Question: I need to create form which holds data 'Country.country_name' for current 'Supplier.supplier_id' of current 'Product' record. A product has 'supplier_id'. Table 'Supplier' has 'country_id'. Table 'Country' has two fields: 'country_id' and 'country_name'.
Tried to put SQL query to get 'country_name' of current product but got an error "Invalid control source". How fix it?
SQL query:
'''
SELECT Country.country_name FROM
Country INNER JOIN
(Supplier INNER JOIN Product ON Product.supplier_id=Supplier.supplier_id)
ON Supplier.country_id=Country.country_id;
'''

Main 'Form' has to have following query 'SELECT * FROM (Country INNER JOIN Supplier ON Country.country_id = Supplier.country_id) INNER JOIN Product ON Supplier.supplier_id = Product.supplier_id;' in 'Property sheet > Data > Record source'.
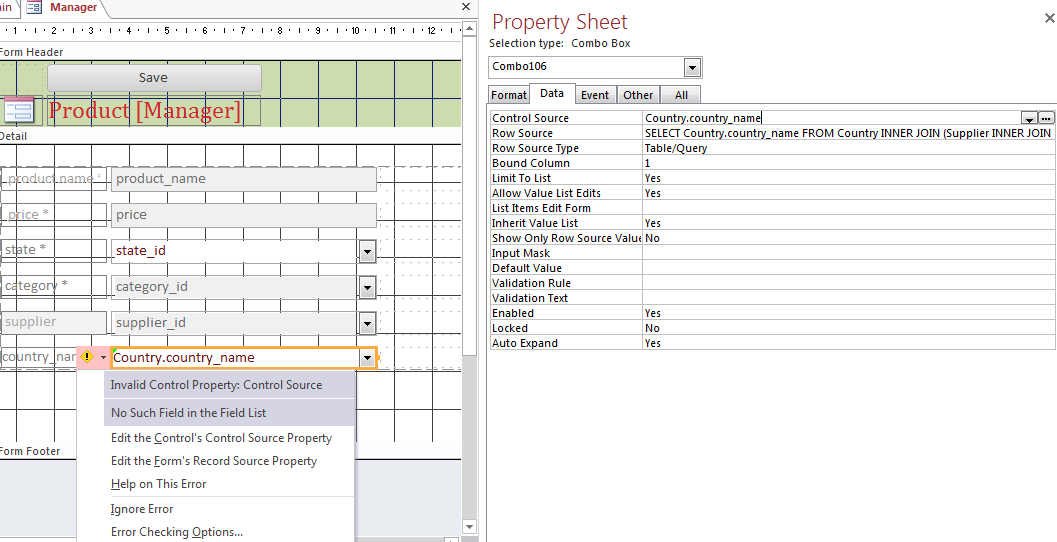
Answer: The combo's Control Source property is the form's record source field to which you want to bind the combo. So it sounds like the form's record source does not include a field named 'country_name'. (It doesn't matter here that the combo's Row Source does include that field --- you won't be binding the combo to it.)
On the combo's property sheet, click the drop-down arrow on the right side of the Control Source box. It should display the names of all the fields it recognizes as included in the form's record source.